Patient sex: M
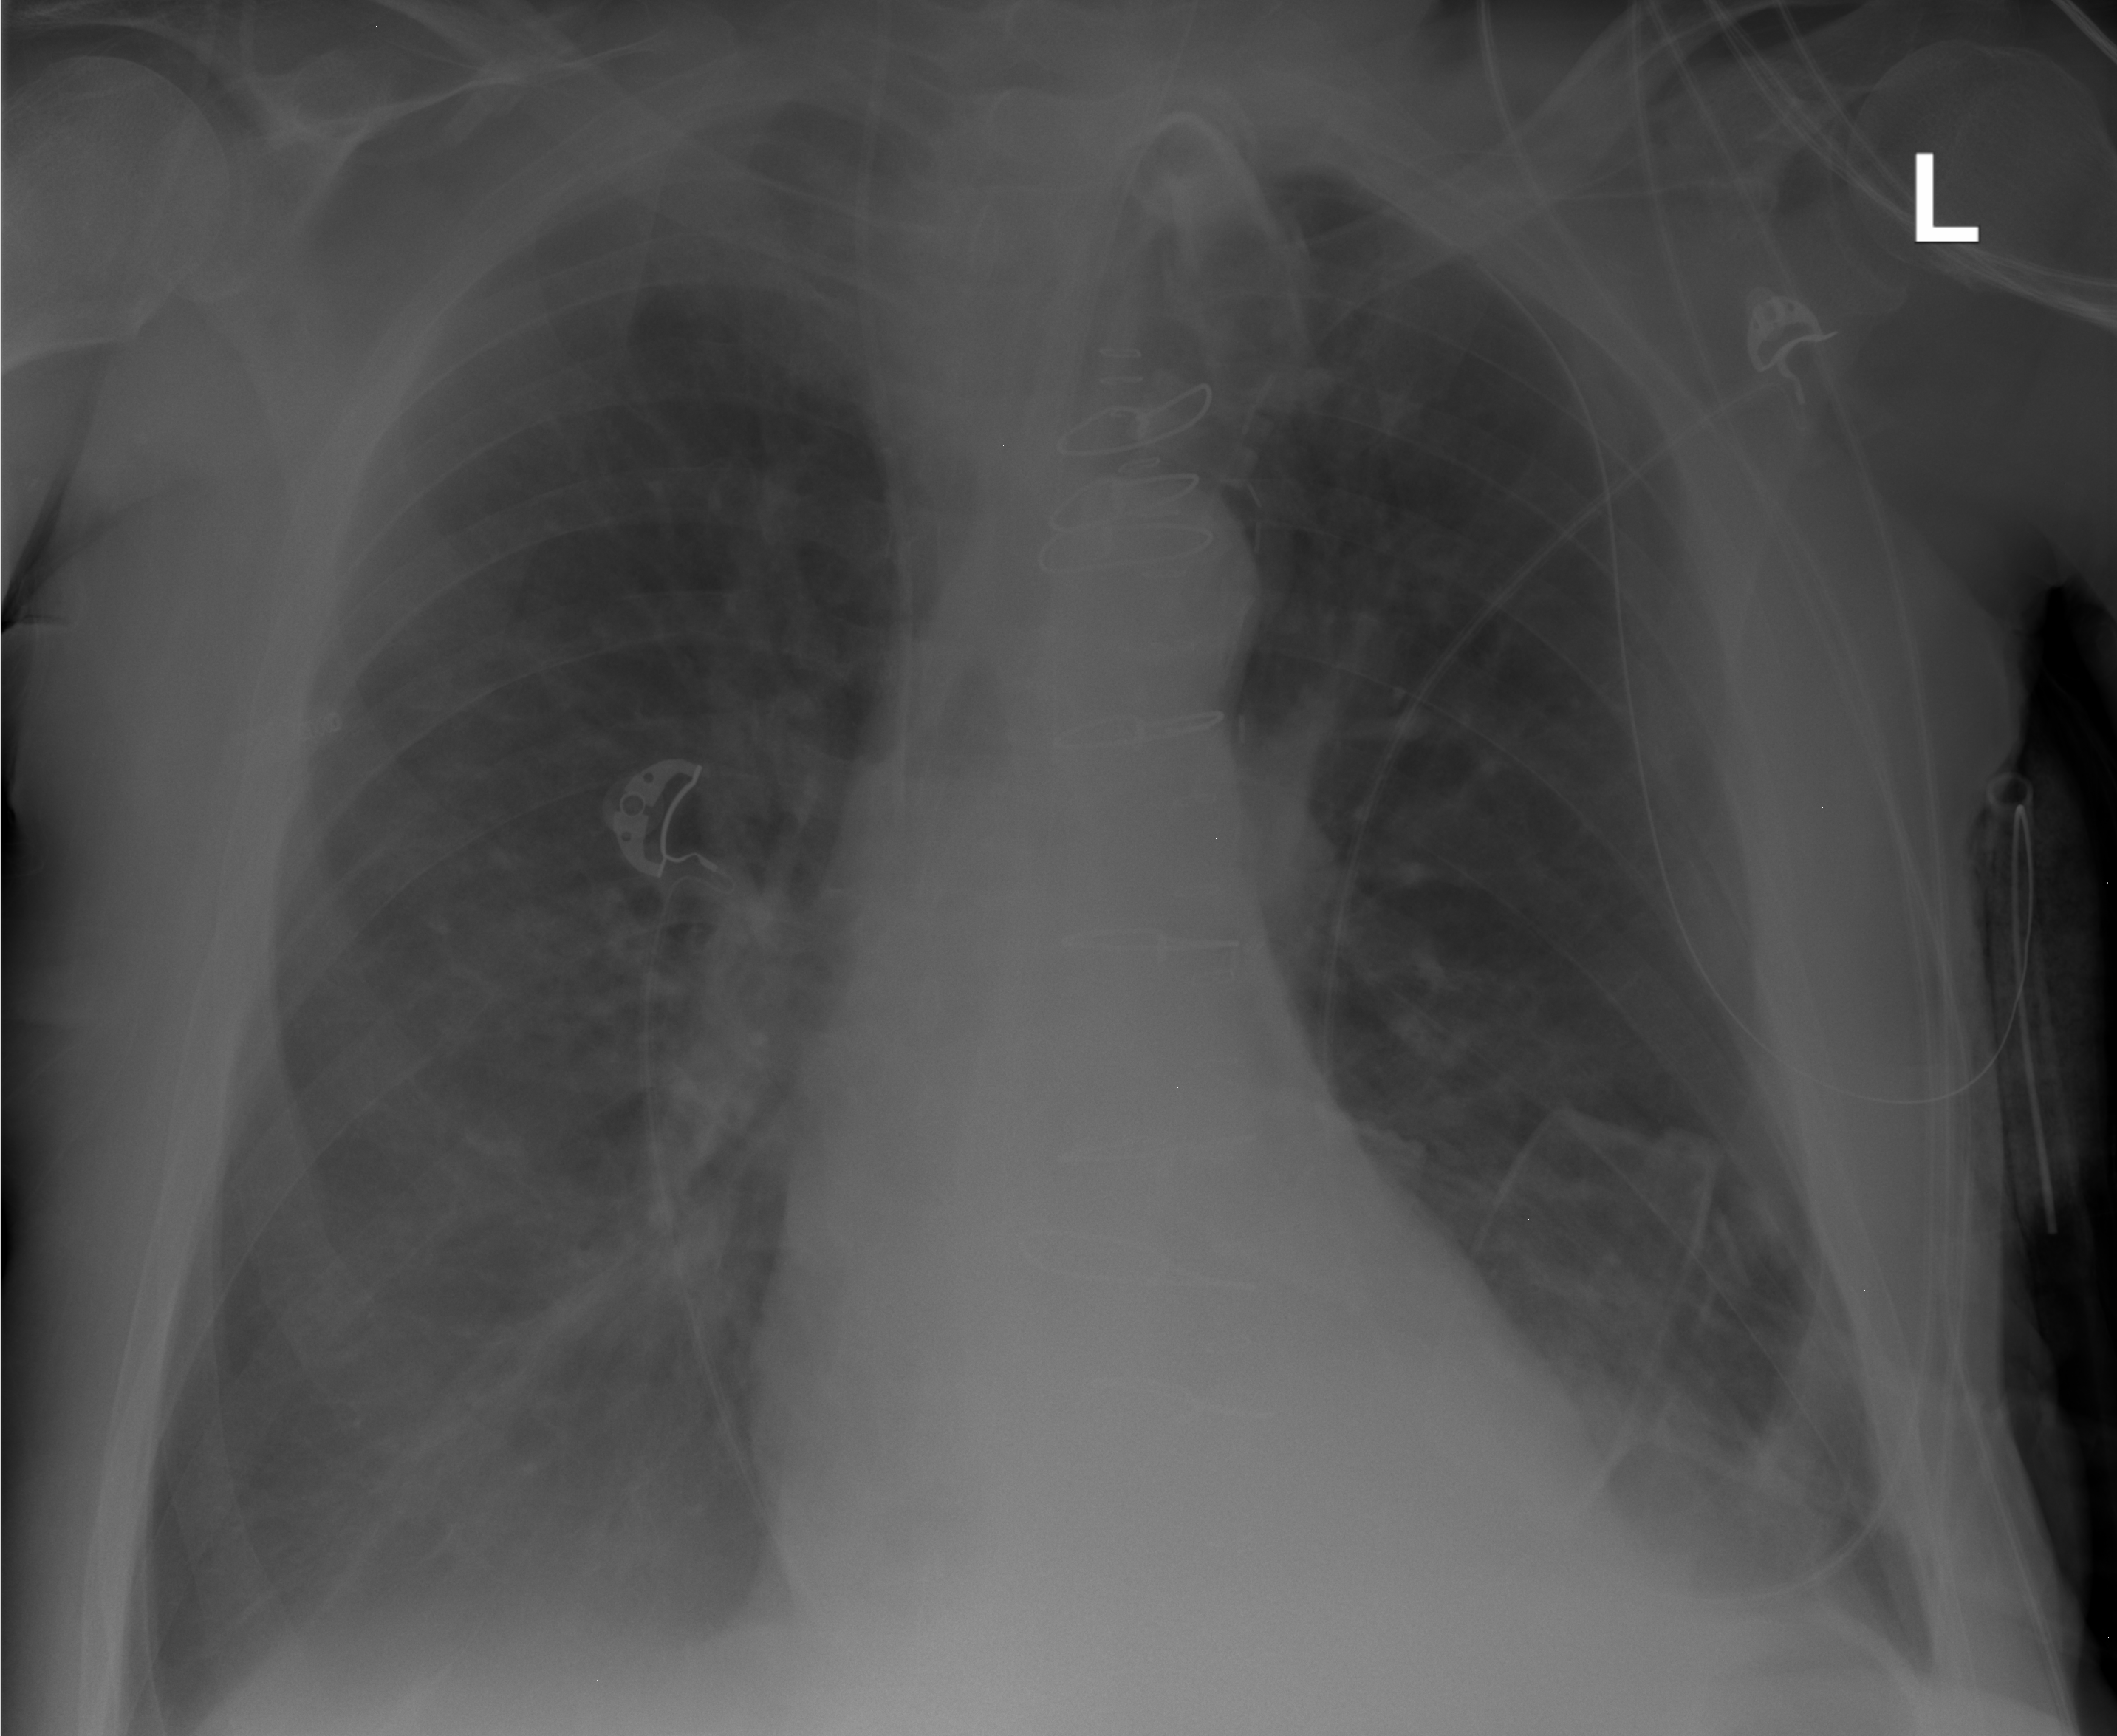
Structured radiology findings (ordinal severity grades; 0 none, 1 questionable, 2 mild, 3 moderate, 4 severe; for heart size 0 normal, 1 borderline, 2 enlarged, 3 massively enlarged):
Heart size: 0
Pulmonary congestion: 2
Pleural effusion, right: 2
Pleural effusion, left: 1
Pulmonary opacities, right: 2
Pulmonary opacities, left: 1
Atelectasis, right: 2
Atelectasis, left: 2